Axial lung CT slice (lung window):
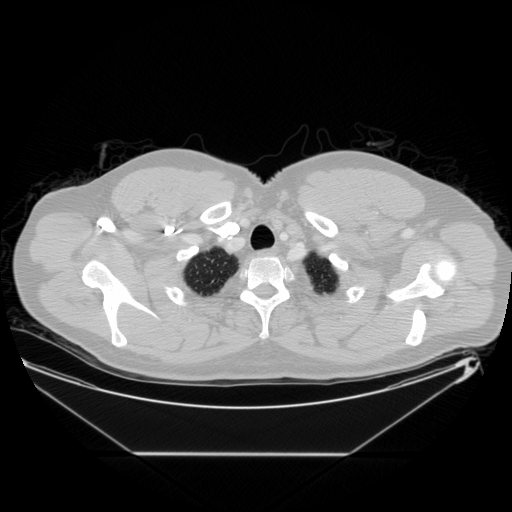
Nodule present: no